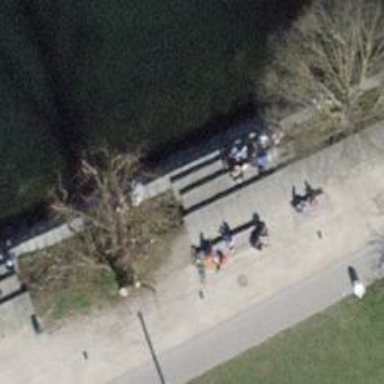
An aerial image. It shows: Brown bench.